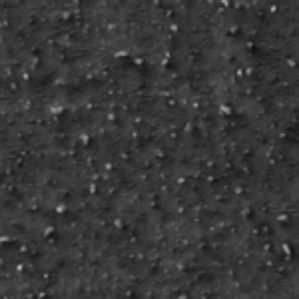
Label: frost